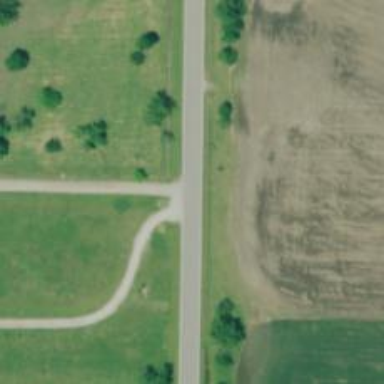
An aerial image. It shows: Secondary road with asphalt surface.